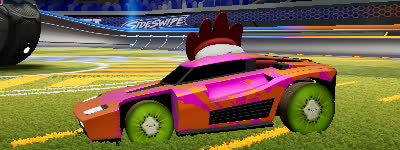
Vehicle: breakout